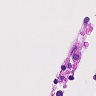
Metastatic tissue present: no